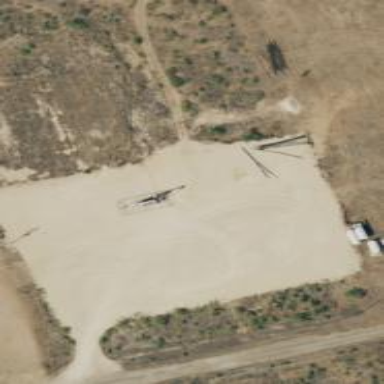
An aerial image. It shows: Petroleum well.